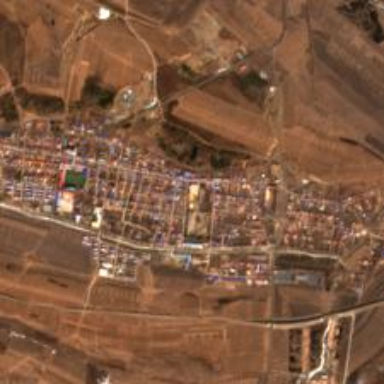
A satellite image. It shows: Ethnic township within town.